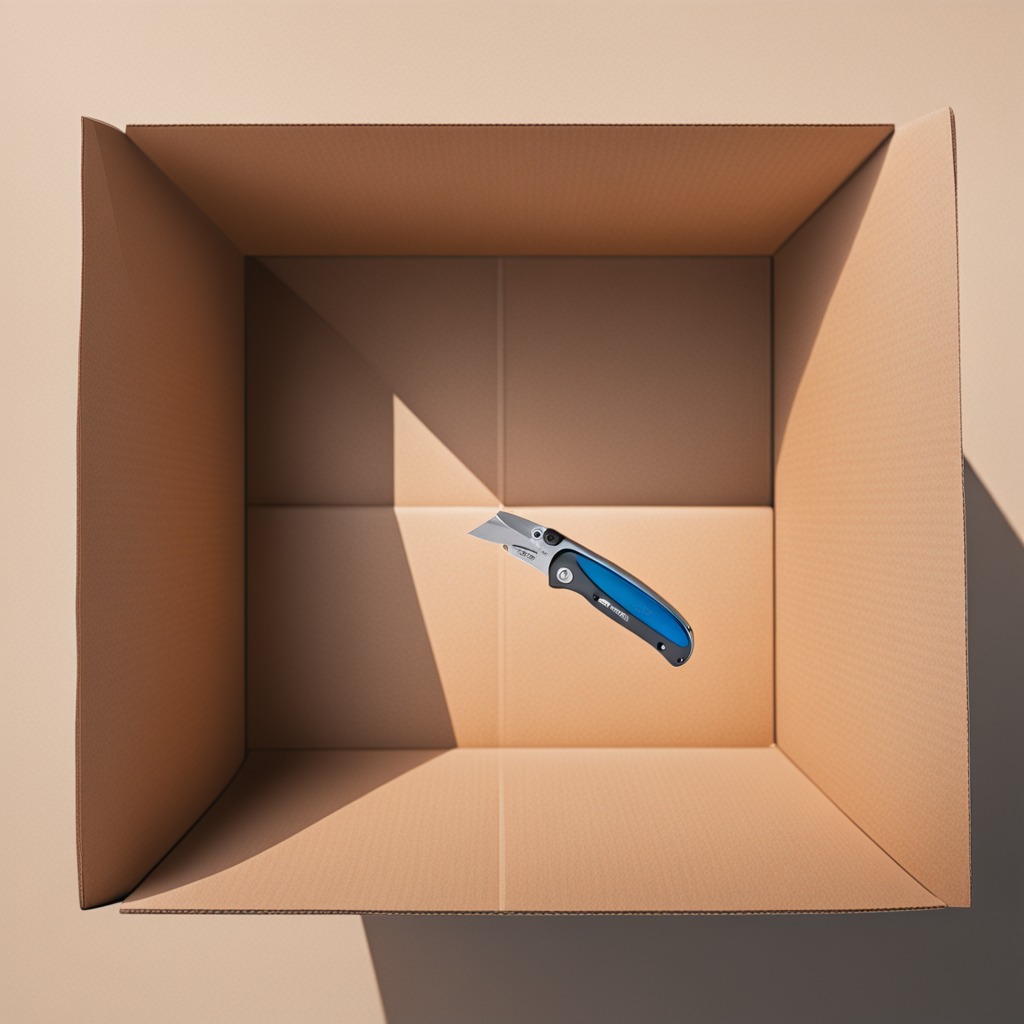
A utility knife lying on a clean dry cardboard box surface in an outdoor workshop during daytime bright natural light soft shadows slightly creased but